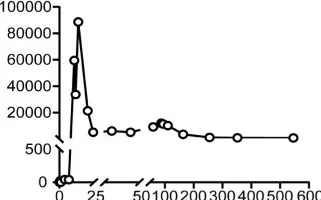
Characteristics of CD5 expression on normal lymphocytes in bone marrow at diagnosis and kinetics of CAR-T cells and inflammatory cytokines post CAR-T cells infusion. (C) Kinetic of CAR gene in vivo by using ddPCR.
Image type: pathology (immunostaining)